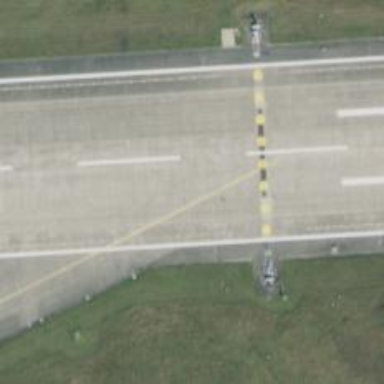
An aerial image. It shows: View of taxiway at the airport.